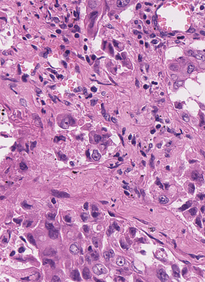
Tumor epithelial tissue: yes
Tumor-associated stroma tissue: yes
Normal tissue: no